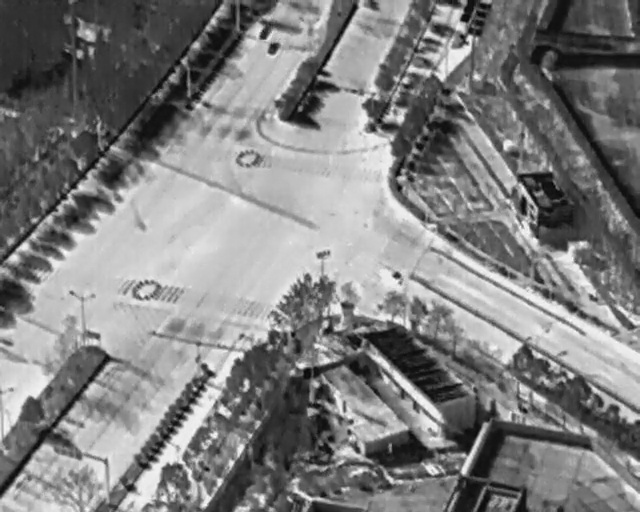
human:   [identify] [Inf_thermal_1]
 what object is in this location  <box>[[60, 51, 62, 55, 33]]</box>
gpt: <ref>1 small car at the center</ref>